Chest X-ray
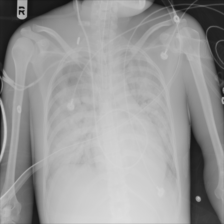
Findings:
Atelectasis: negative
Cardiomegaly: negative
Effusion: negative
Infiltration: positive
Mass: negative
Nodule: negative
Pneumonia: negative
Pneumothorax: negative
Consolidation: negative
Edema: negative
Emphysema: negative
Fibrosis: negative
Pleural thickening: negative
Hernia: negative